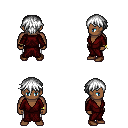
a pixel art fantasy rpg character, male body template, human, dark skin, red robe, white pants, white short bangs hairstyle, bracelets, brown shoes, four views (front, back, left, right), 2x2 character sprite sheet, small pixel art, hard edges, no anti-aliasing